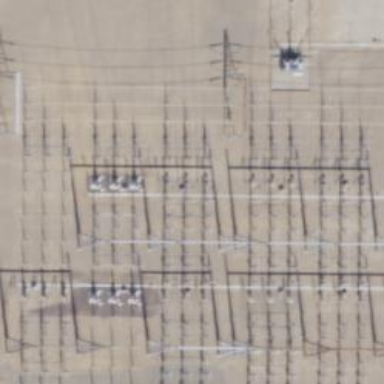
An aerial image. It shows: Switch for power supply.